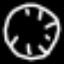
Label: clock